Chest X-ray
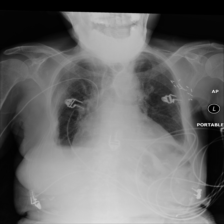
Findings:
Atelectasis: negative
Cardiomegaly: negative
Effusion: positive
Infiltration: negative
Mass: negative
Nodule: negative
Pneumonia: negative
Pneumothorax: negative
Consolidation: negative
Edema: negative
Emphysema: negative
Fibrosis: positive
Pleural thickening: negative
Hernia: negative